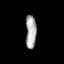
Tissue: prostate
Cell type: Fibroblasts
Senescence score: 0.7968
Nuclear area (px): 354
Mean DAPI intensity: 168.15